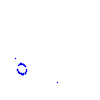
Particle: proton